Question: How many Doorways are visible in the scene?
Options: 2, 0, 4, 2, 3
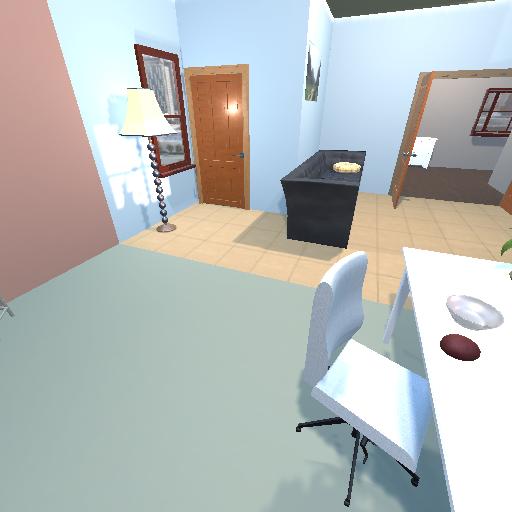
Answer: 2